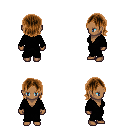
a pixel art fantasy rpg character, female body template, human, dark skin, black robe, white pants, brown long bangs hairstyle, four views (front, back, left, right), 2x2 character sprite sheet, small pixel art, hard edges, no anti-aliasing